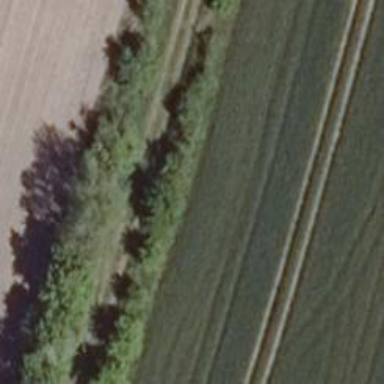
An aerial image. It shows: Row of trees in natural setting.